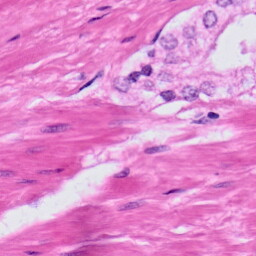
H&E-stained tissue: Prostate